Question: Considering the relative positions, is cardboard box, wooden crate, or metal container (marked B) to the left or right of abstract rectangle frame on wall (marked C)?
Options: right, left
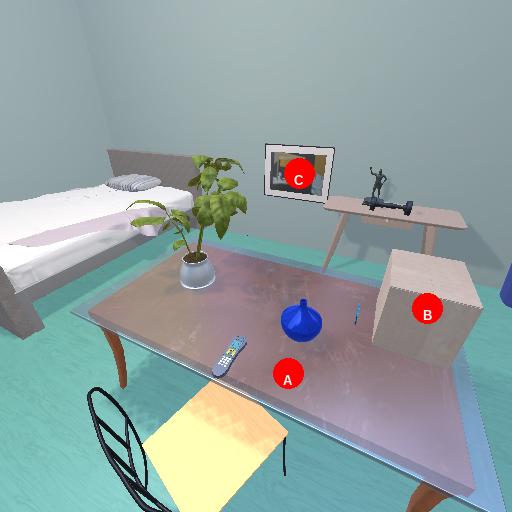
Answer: right